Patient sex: F
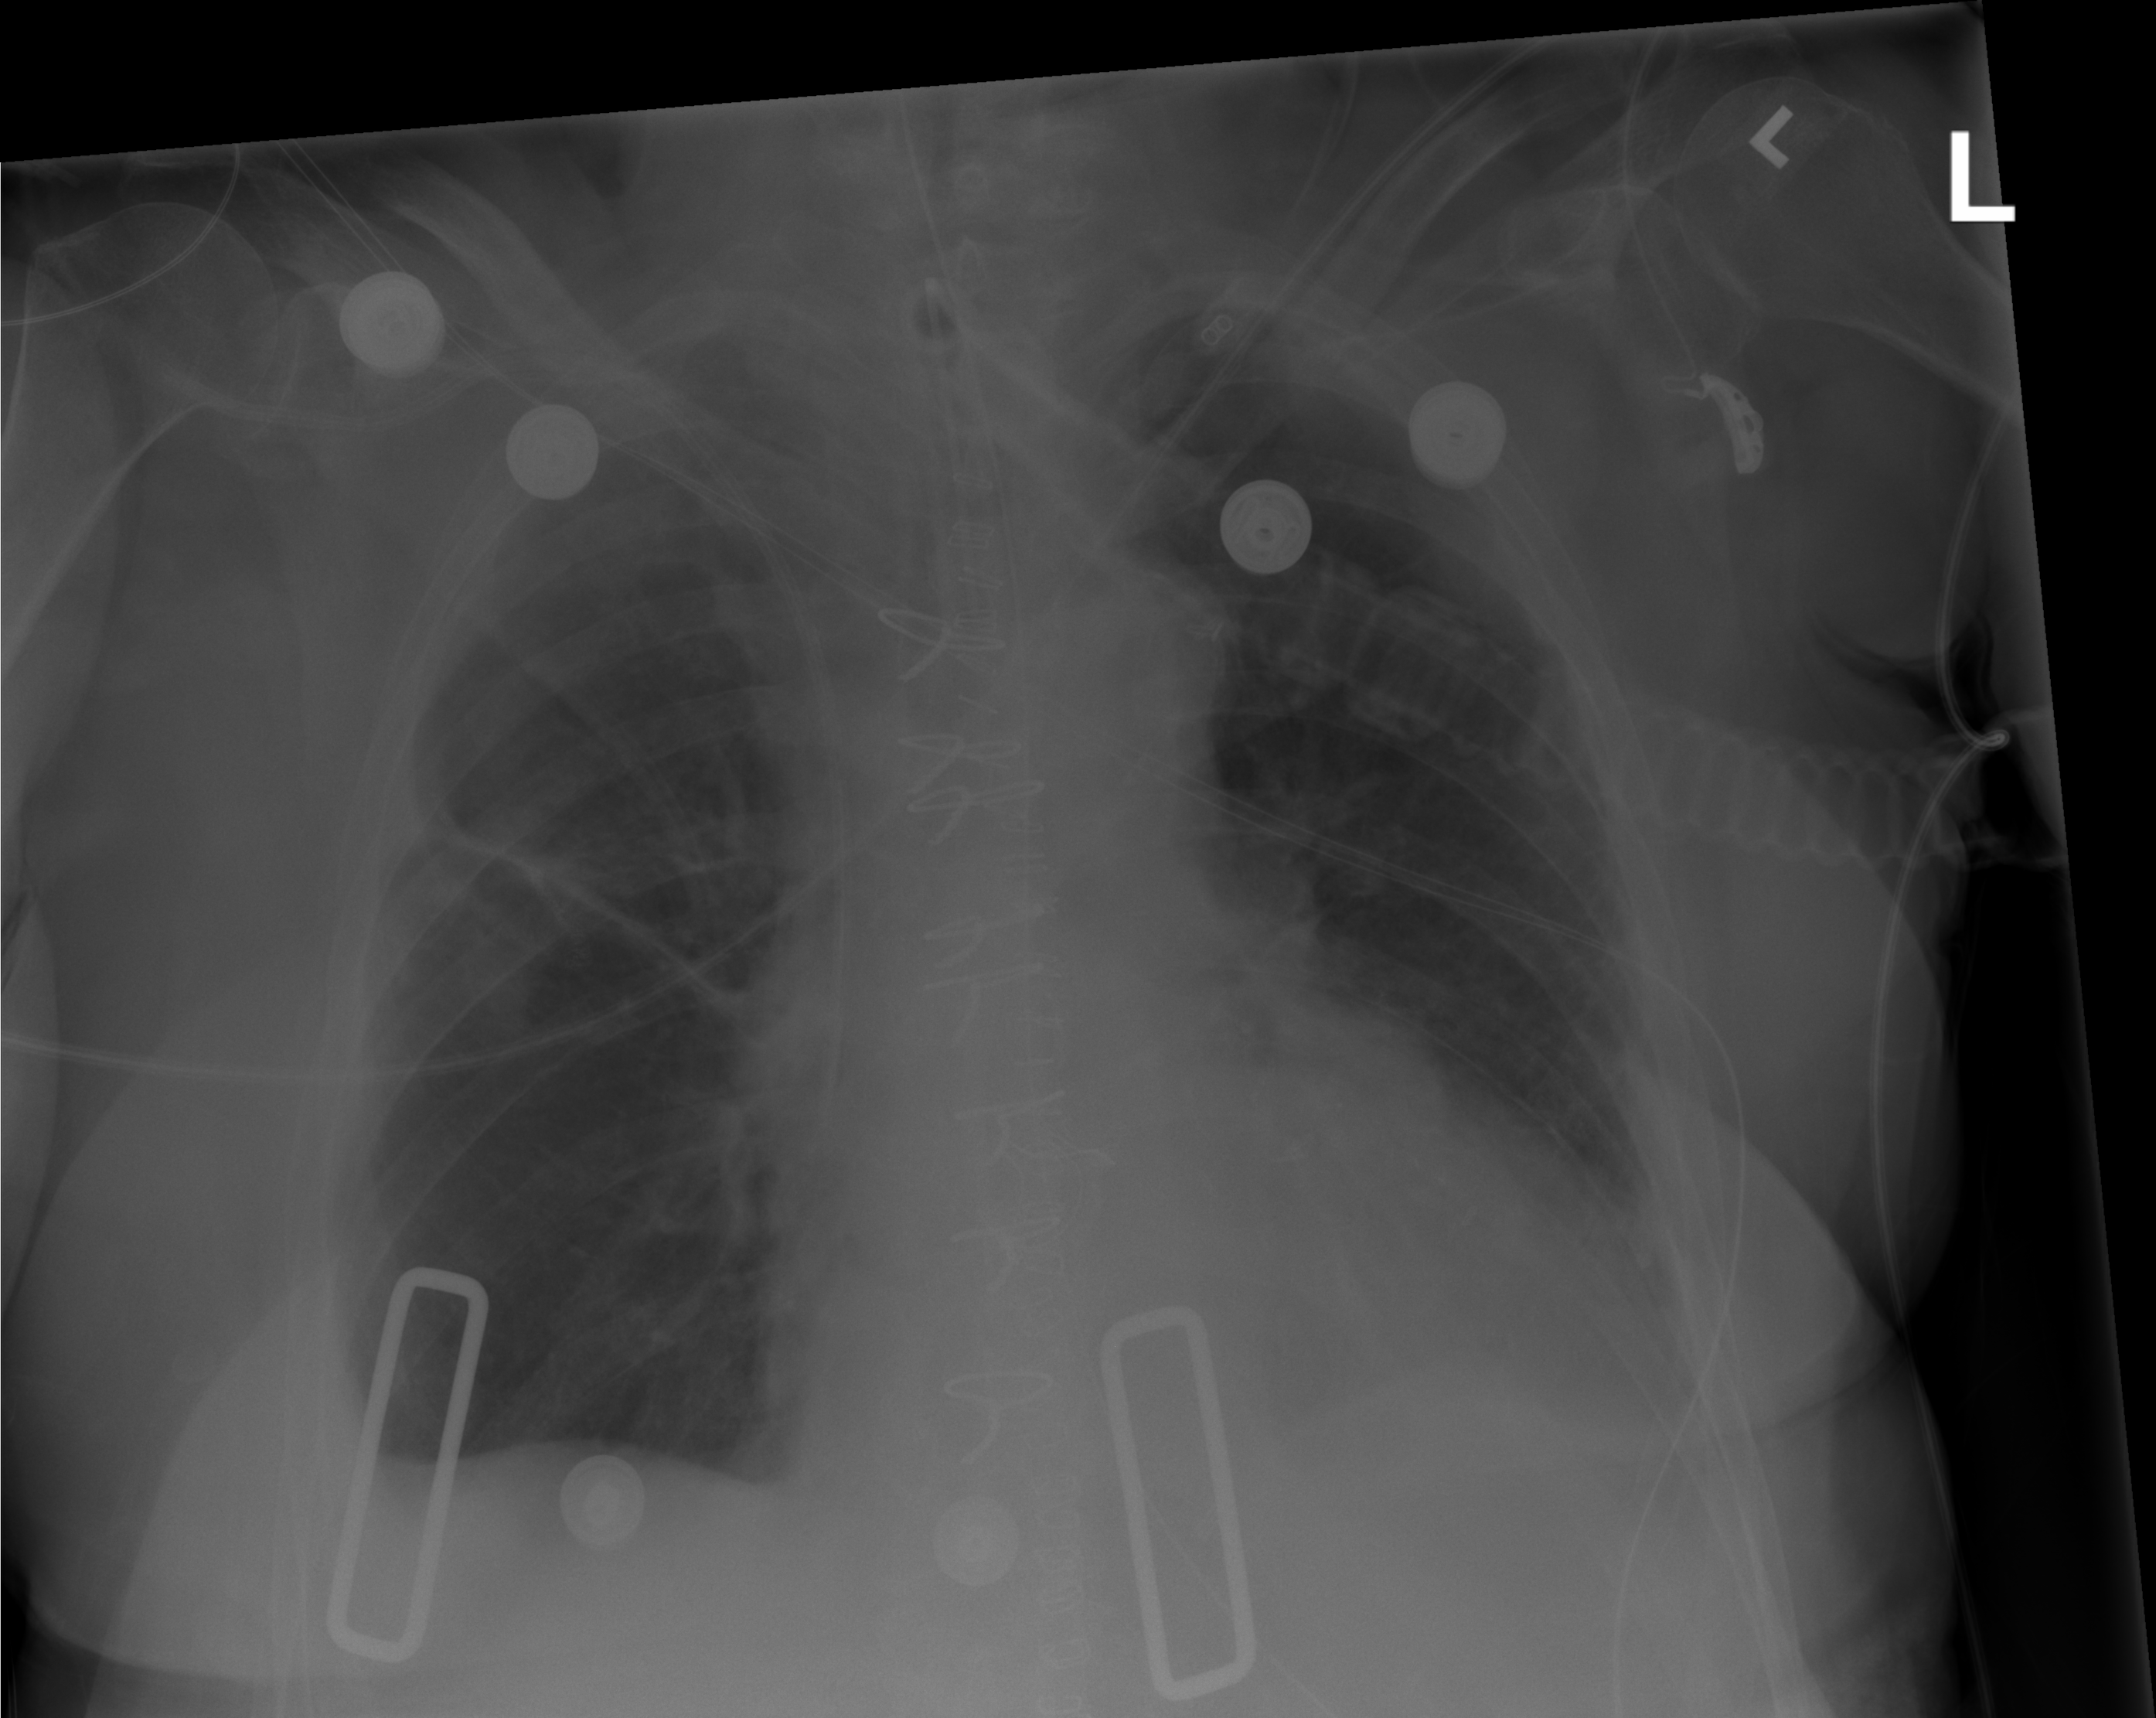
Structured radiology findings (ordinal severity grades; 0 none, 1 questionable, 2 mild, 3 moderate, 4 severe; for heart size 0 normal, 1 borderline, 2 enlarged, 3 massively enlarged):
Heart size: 1
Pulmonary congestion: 0
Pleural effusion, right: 2
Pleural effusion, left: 2
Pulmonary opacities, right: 0
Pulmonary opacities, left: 0
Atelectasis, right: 2
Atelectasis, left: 2